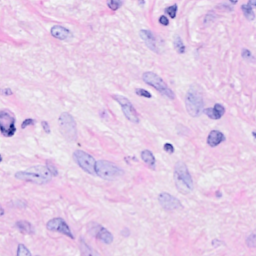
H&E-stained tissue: Breast